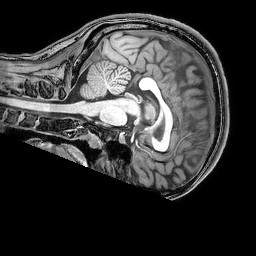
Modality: T1w
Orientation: sagittal
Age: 20
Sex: male